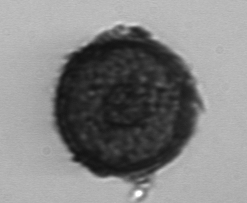
Label: Coscinodiscus